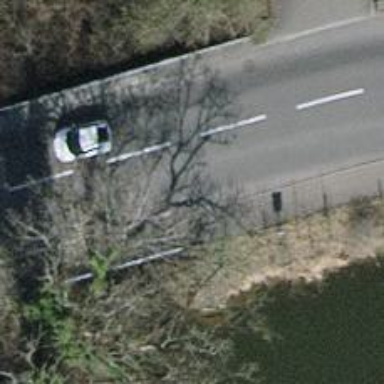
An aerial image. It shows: Tertiary road passing over bridge.